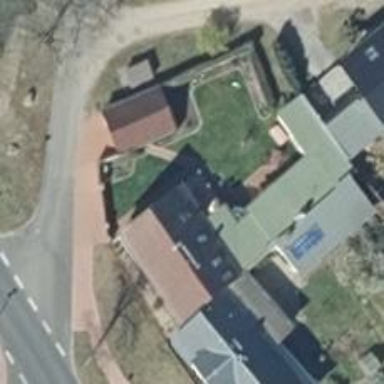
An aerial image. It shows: Building with gabled roof. The roof orientation is along the structure.